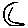
Label: moon